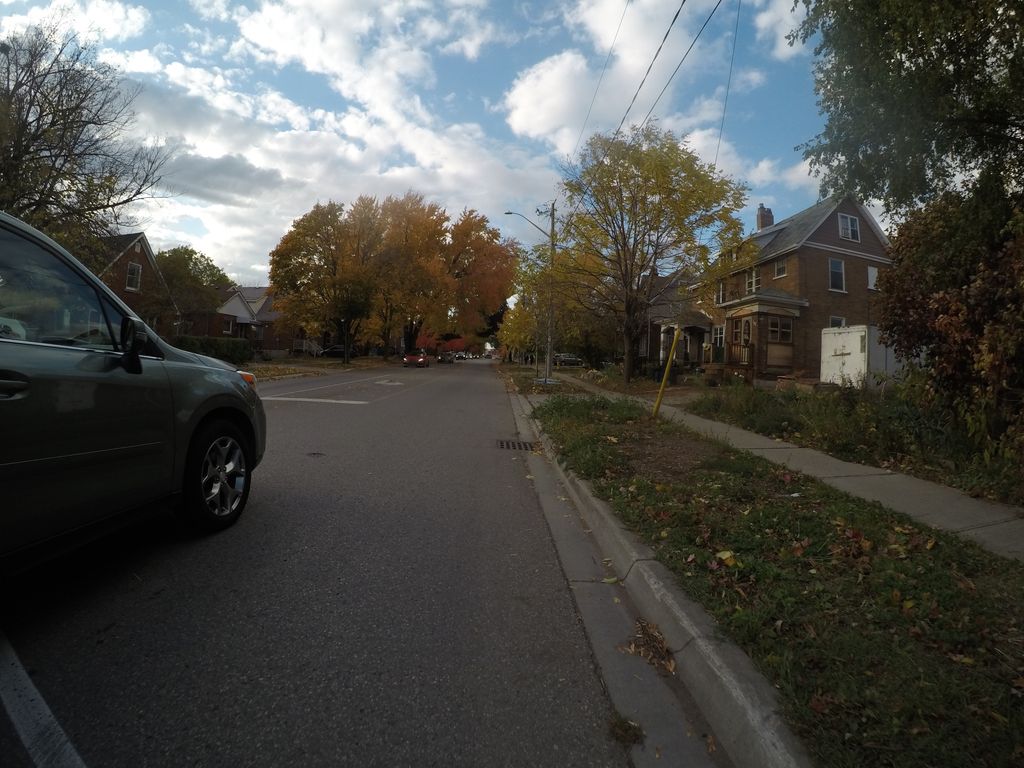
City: kitchener-waterloo